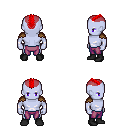
a pixel art fantasy rpg character, male body template, dark elf, purple skin, leather shoulder armor, magenta pants, red short mohawk hairstyle, black shoes, four views (front, back, left, right), 2x2 character sprite sheet, small pixel art, hard edges, no anti-aliasing